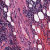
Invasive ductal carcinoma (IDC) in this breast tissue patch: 0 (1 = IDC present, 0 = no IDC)